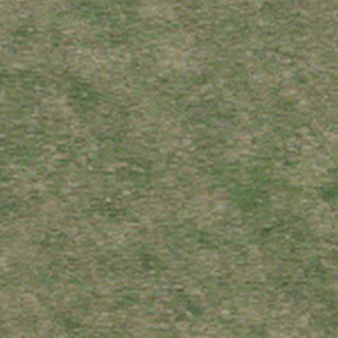
Label: other